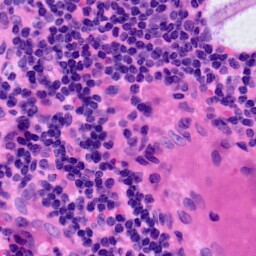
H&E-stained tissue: LymphNode